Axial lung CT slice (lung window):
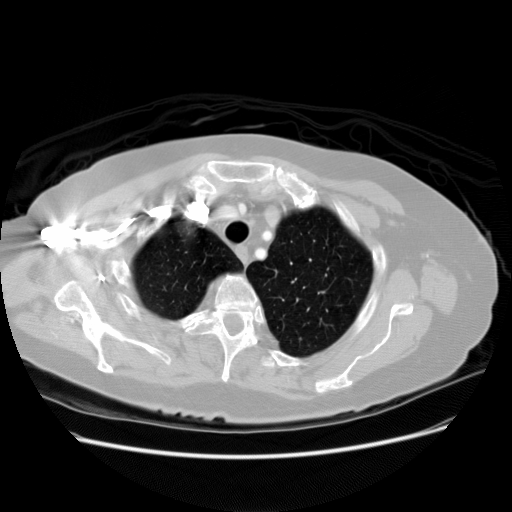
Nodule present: no